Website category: movie
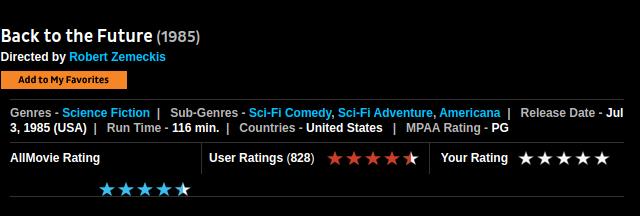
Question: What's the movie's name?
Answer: Back to the Future

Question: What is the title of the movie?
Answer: Back to the Future

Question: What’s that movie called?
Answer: Back to the Future

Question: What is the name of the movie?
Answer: Back to the Future

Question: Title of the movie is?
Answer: Back to the Future

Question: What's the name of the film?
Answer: Back to the Future

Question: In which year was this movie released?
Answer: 1985

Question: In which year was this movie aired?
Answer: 1985

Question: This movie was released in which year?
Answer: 1985

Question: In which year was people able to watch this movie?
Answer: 1985

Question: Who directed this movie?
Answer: Robert Zemeckis

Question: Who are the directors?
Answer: Robert Zemeckis

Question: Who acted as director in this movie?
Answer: Robert Zemeckis

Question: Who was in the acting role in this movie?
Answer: Robert Zemeckis

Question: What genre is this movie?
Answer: Science Fiction

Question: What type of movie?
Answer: Science Fiction

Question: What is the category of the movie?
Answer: Science Fiction

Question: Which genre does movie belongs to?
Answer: Science Fiction

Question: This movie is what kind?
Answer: Science Fiction

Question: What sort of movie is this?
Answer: Science Fiction

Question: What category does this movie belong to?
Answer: Science Fiction

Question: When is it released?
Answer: Jul 3, 1985 (USA)

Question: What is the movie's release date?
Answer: Jul 3, 1985 (USA)

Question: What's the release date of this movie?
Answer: Jul 3, 1985 (USA)

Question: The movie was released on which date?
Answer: Jul 3, 1985 (USA)

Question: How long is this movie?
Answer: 116 min.

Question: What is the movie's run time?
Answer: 116 min.

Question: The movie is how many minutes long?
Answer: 116 min.

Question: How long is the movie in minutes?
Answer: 116 min.

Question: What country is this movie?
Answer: United States

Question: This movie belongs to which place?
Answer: United States

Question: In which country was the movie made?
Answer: United States

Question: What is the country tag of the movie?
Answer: United States

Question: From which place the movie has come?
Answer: United States